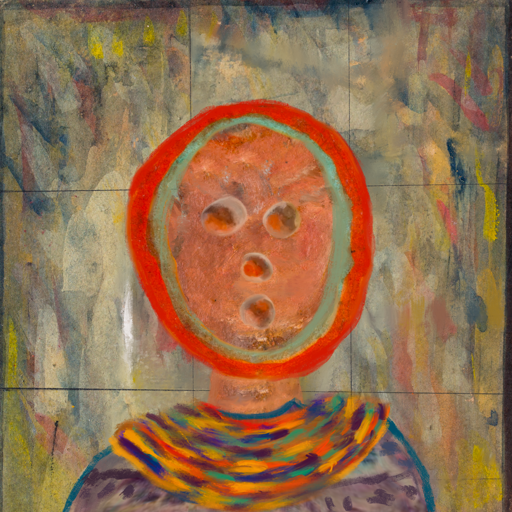
Background: GypsyMother, Head And Neck Front: Boggyland, Face Front: Rupkatha, Bust: HillGirl, Hair Front: Sisters, Head Accessory: Blank, Second Necklace: An_Impression_2, Necklace: Blank, Baby: Blank